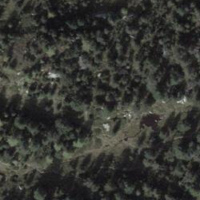
EUNIS habitat code: 43
Species observed at this site:
Bartsia alpina